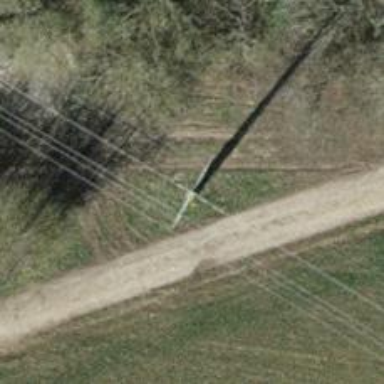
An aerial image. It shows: Power tower.